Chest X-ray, PA view. Patient: 66 years old, sex M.
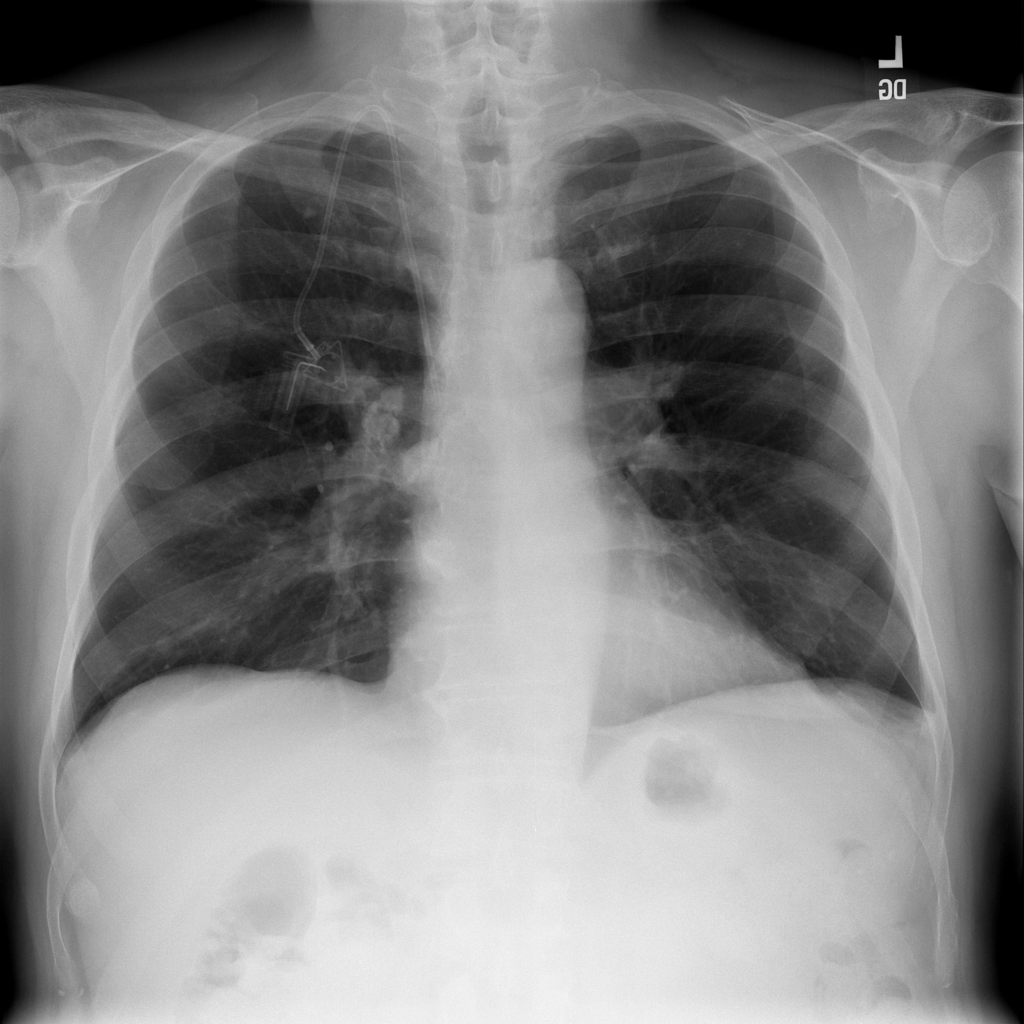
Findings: Atelectasis